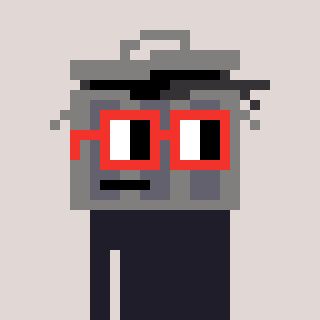
a pixel art character with square red glasses, a trashcan-shaped head and a rust-colored body on a warm background